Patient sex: F
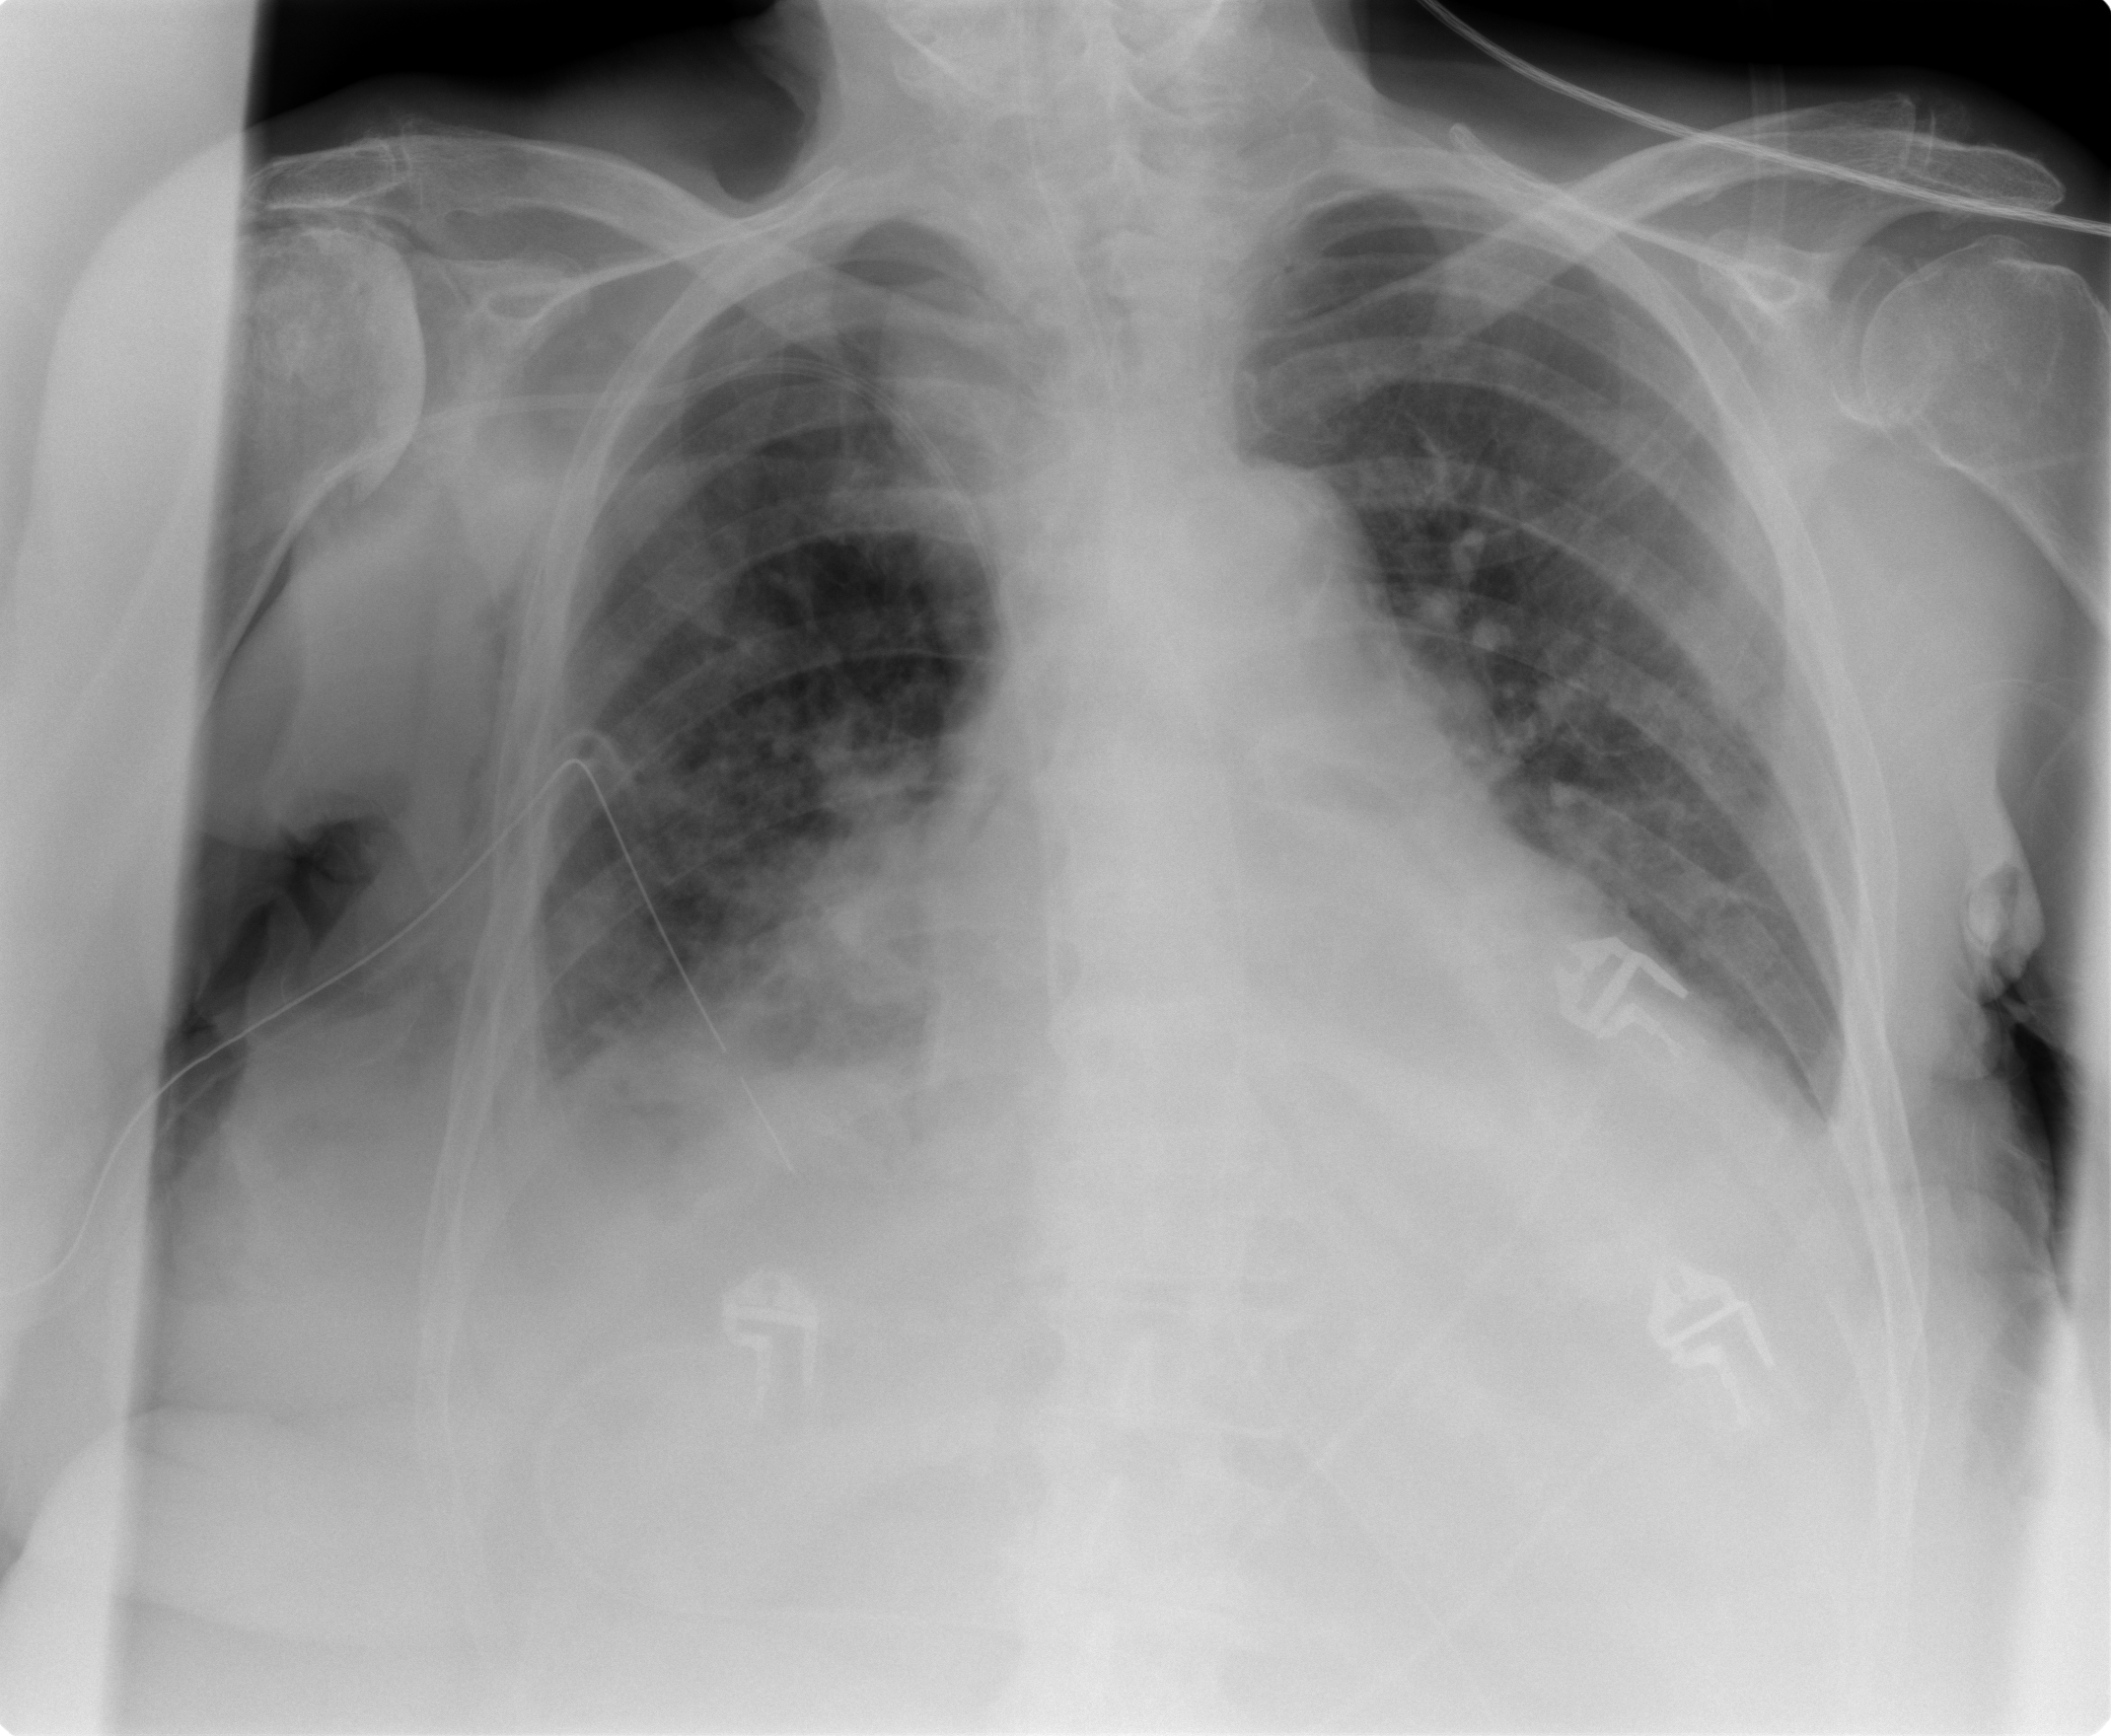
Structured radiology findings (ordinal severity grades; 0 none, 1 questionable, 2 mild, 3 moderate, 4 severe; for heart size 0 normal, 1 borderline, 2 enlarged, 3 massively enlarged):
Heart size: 2
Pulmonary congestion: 2
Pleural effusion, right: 2
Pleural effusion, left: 1
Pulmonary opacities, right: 2
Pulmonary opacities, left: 2
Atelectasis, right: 2
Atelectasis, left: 1